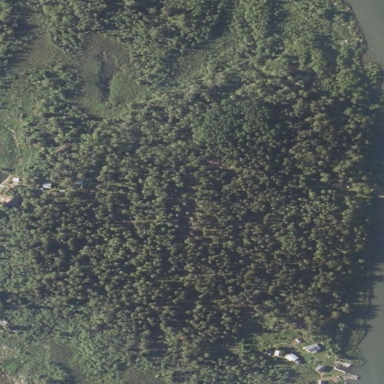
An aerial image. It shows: Serene woodland landscape.